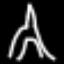
Label: The Eiffel Tower